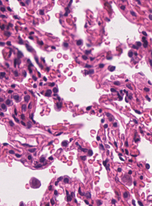
Tumor epithelial tissue: no
Tumor-associated stroma tissue: no
Normal tissue: yes